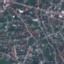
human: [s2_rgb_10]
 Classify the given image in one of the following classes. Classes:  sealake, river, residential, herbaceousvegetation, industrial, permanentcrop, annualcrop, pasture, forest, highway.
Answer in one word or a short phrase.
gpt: Residential